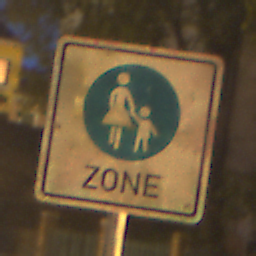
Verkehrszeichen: BeginnFussgaengerzone
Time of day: Night
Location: Outdoor (Urban)
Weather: Clear
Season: NotSpecified
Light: Artificial